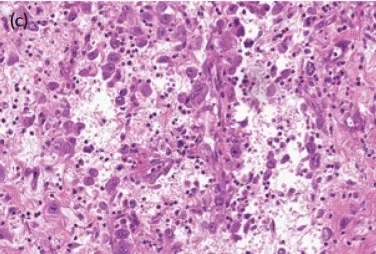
Photomicrographs (H&E) stains of the ovarian anaplastic mural nodule and omental deposit. (c) H&E x 200 magnification of the omental deposit.
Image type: pathology (h&e)